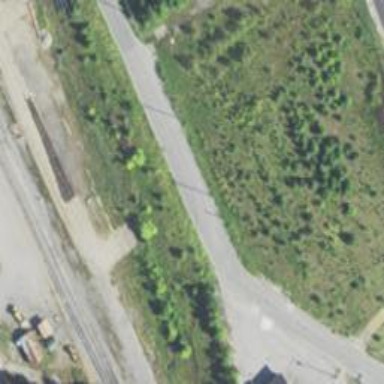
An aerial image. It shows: Disused railway.